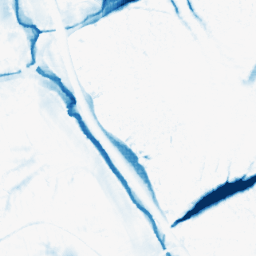
Category: morphological
Decomposition family: morphological_ellipse
Decomposition parameters: operation: closing
width: 30
height: 30
Upsampling method: sinc_blackman
Upsampling parameters: scale: 8
kernel_size: 16
Upsampling scale: 8